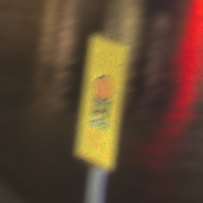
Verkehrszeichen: FahrzeugeMitWassergefaehrdenderLadungOhnePfeilsymbol
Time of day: Night
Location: Outdoor (Urban)
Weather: PartlyCloudy
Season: NotSpecified
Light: Artificial